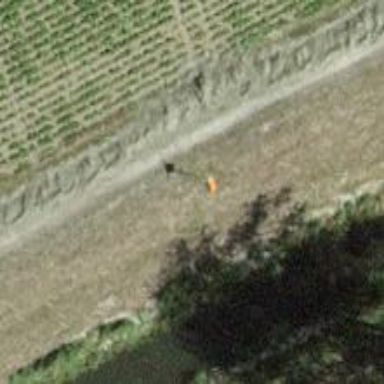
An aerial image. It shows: Pole supporting roof covering pipeline marker.